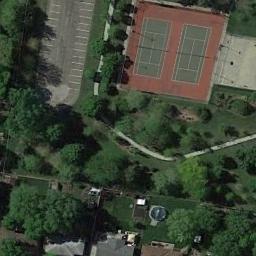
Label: tennis_court